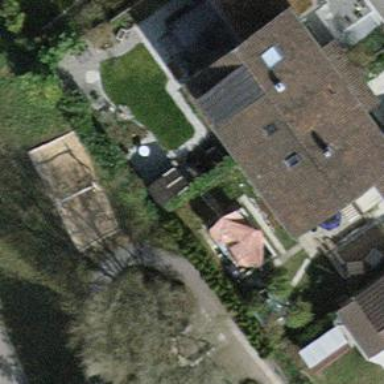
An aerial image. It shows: Terrace building.